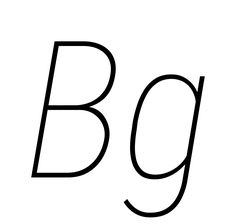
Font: Roboto-Italic_Condensed_Thin_Italic